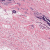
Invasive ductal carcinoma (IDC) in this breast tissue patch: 0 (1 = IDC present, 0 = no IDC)